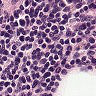
Metastatic tissue present: no